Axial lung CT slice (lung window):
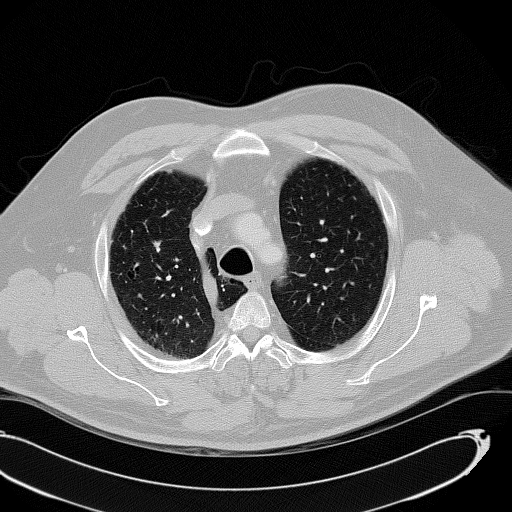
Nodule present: no